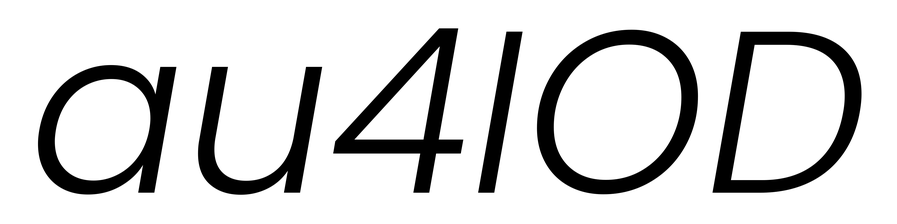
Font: Poppins-LightItalic